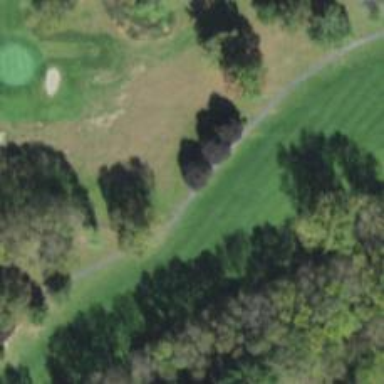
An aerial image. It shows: Service road used as golf cart path.